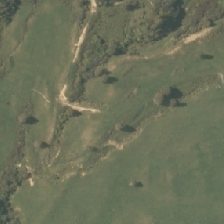
Land cover: high_producing_grassland